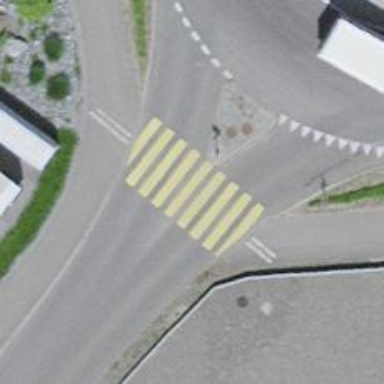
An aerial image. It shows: Uncontrolled zebra crossing on the road.